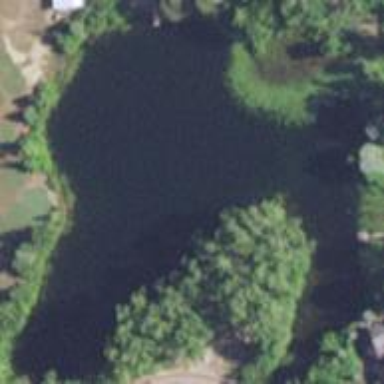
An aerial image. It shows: Pond surrounded by natural water.